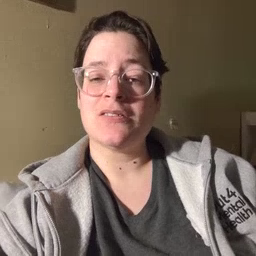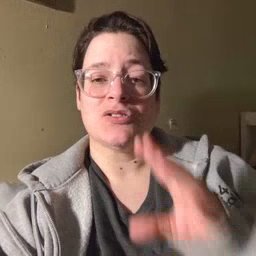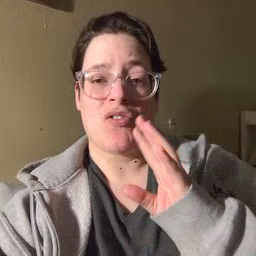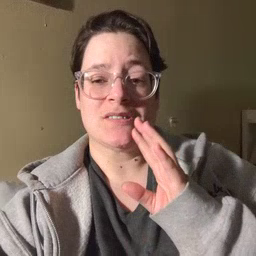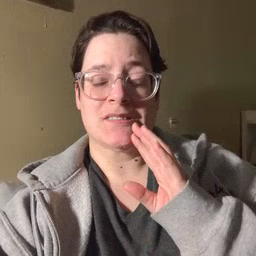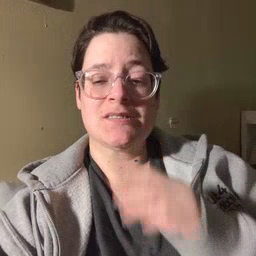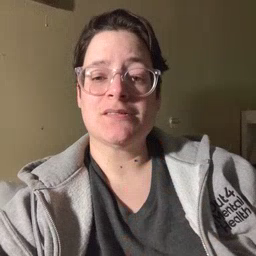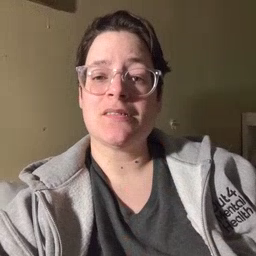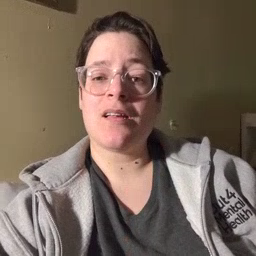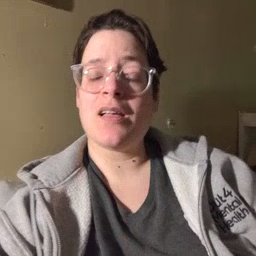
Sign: talk